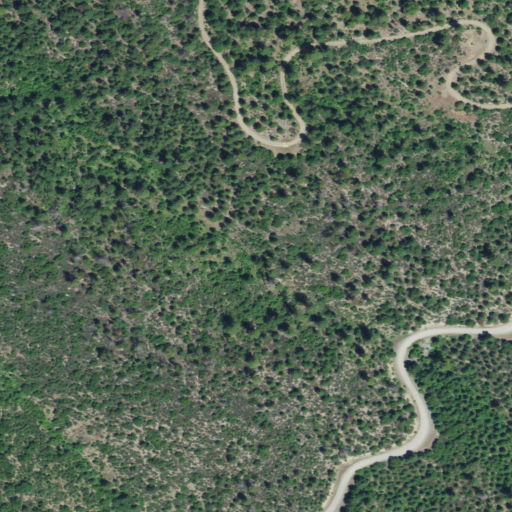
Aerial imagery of gap in Oregon named Duncan Gap containing shrub, evergreen forest, open development, and low intensity development